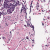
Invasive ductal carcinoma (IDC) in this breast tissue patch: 1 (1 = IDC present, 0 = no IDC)